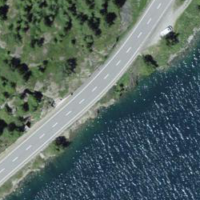
EUNIS habitat code: 14
Species observed at this site:
Primula hirsuta
Oxytropis campestris